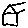
Label: house